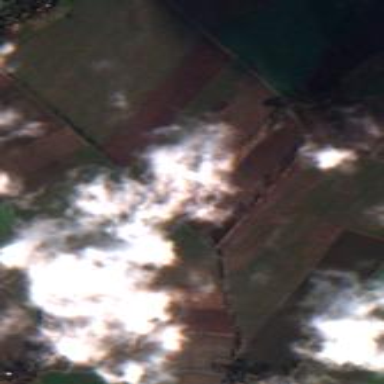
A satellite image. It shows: Picturesque farmland scene.